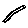
Label: line